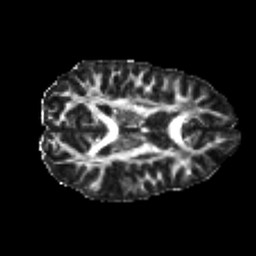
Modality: FA
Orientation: axial
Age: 23
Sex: male
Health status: healthy
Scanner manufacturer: philips
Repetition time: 7.474 s
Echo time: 0.08753 s